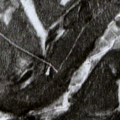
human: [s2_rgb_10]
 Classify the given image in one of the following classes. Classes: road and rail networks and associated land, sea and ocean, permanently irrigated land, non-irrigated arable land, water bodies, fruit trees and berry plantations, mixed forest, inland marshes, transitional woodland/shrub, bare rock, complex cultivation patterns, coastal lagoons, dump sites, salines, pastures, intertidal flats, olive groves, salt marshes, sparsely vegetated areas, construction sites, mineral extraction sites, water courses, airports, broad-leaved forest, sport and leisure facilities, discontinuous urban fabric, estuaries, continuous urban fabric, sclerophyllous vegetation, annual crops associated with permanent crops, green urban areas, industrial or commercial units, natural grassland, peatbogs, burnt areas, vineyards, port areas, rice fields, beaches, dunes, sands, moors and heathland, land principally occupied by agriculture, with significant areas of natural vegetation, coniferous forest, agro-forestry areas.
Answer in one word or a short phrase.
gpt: coniferous forest, mixed forest